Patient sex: M
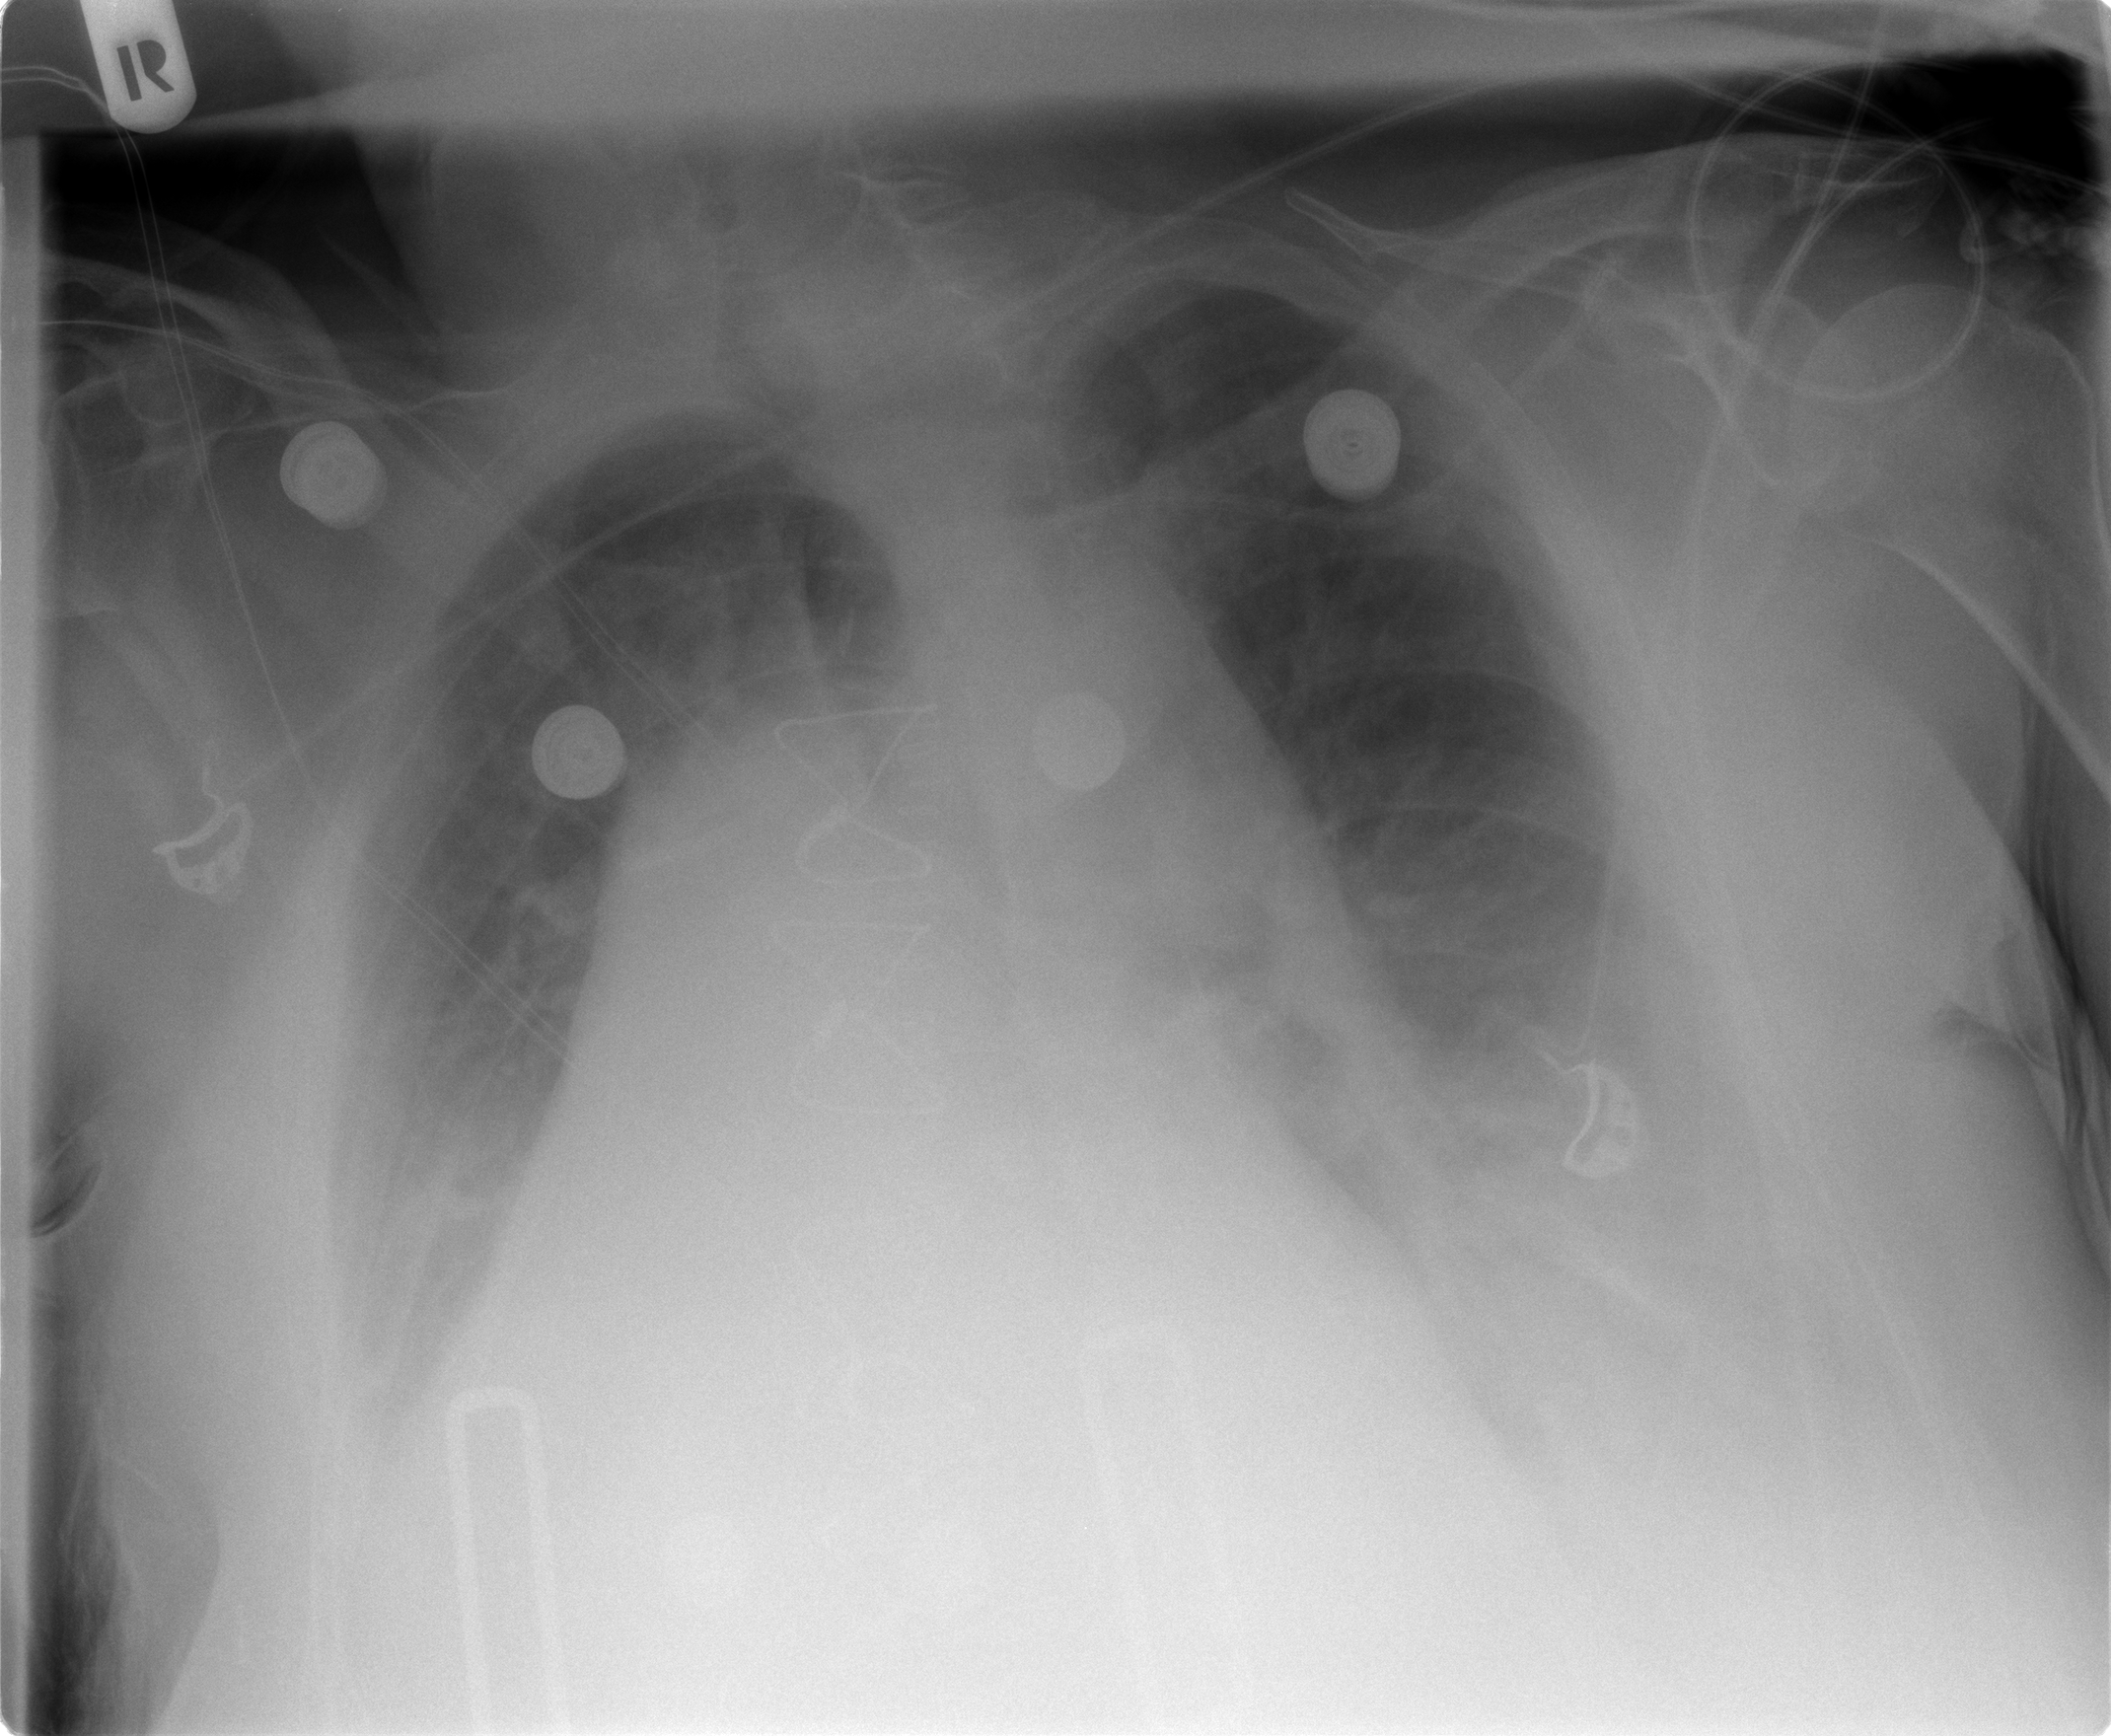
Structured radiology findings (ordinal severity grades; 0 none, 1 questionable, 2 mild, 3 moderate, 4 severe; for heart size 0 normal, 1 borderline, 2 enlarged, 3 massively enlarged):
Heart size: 2
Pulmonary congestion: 1
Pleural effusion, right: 2
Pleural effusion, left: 2
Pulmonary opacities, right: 0
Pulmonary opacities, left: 0
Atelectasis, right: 2
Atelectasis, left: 2